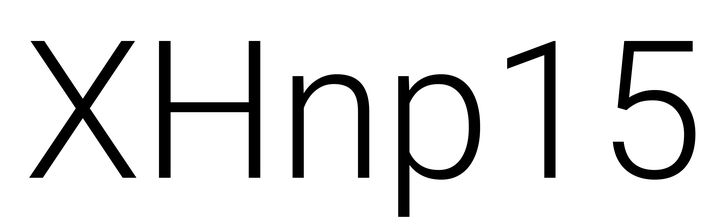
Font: Roboto_Light